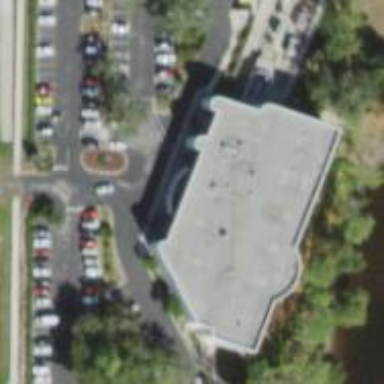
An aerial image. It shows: Healthcare clinic is depicted in the image.